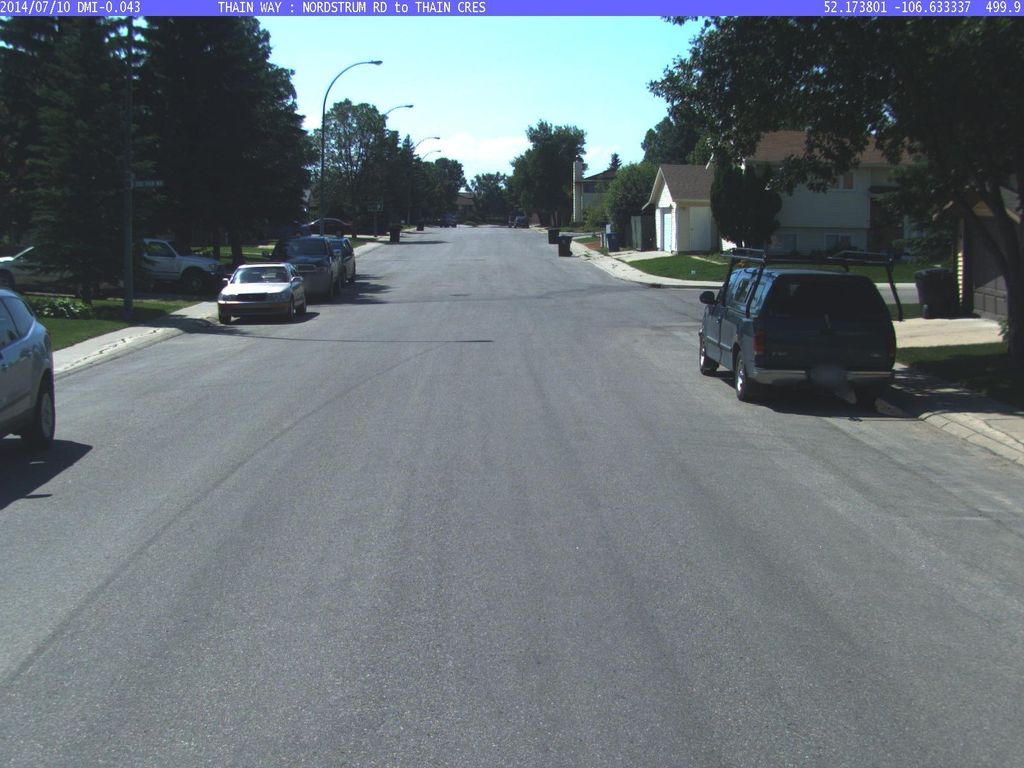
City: saskatoon